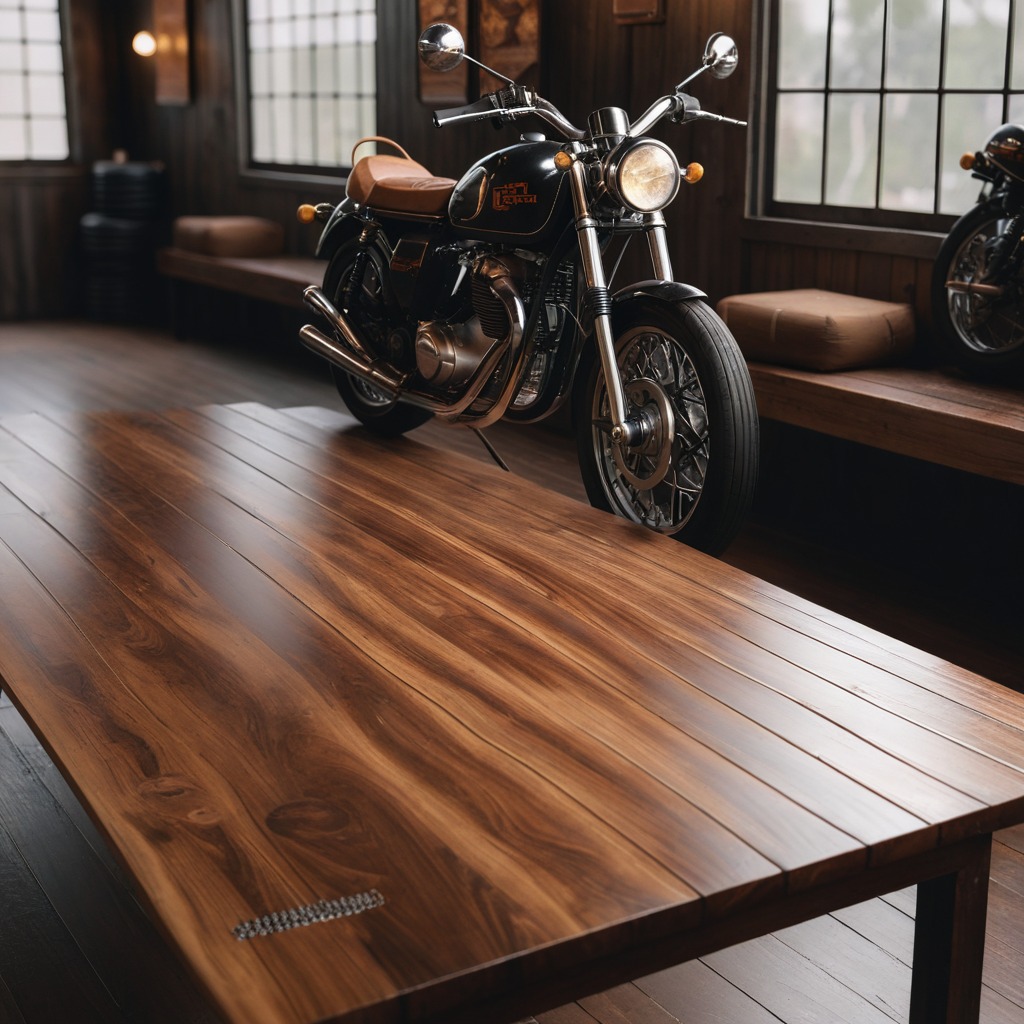
A coiled metal spring is lying on the oil-spilled wooden table in a vintage motorcycle garage.